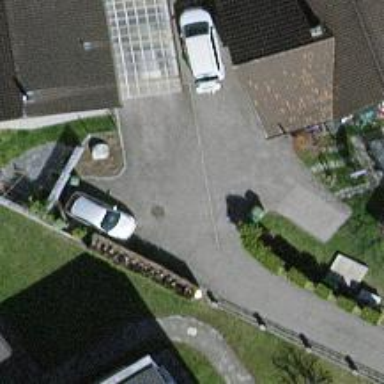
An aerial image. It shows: Driveway with paved surface.